Question: Is there anyway to return a output like this?
My procedure is empty but is this:
'''
ALTER PROCEDURE TEST
@in_USERID
AS
BEGIN
SELECT FROM UsersGroups ug, Accounts ac, GroupsRooms gr, Posts po WHERE
ug.USER_ID = @in_USERID
OR -- and my question is here. How can I read the other users that are in the same group only knowing the id of 1 user.
END
'''
Here my structure:

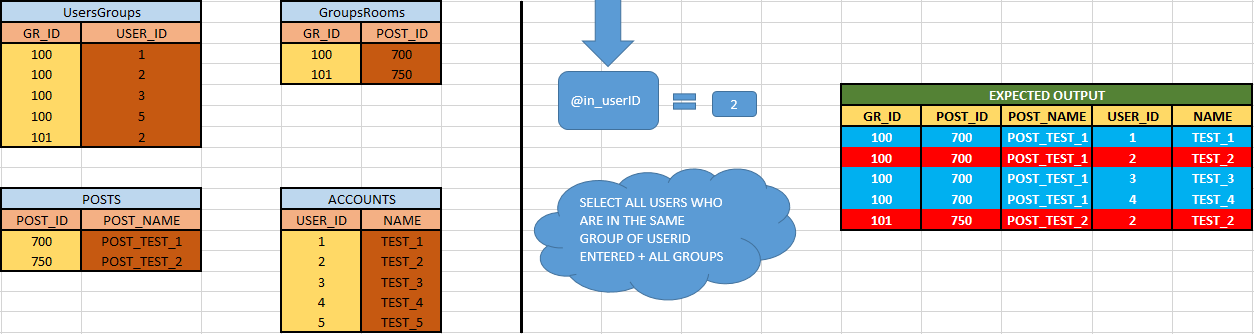
Answer: Based on your expected result, I write the query below:
it will result the .
'''
ALTER PROCEDURE TEST
@in_USERID INT
AS
BEGIN
SELECT UG.GR_ID, GR.POST_ID, PO.POST_NAME, UG.[USER_ID], AC.[NAME]
FROM UsersGroups UG
JOIN Accounts AC ON AC.[USER_ID] = UG.[USER_ID]
JOIN GroupsRooms GR ON GR.GR_ID = UG.GR_ID
JOIN Posts PO ON PO.POST_ID = GR.POST_ID
WHERE UG.[USER_ID] = @in_USERID
UNION
SELECT UG.GR_ID, GR.POST_ID, PO.POST_NAME, UG.[USER_ID], AC.[NAME]
FROM UsersGroups UG
JOIN Accounts AC ON AC.[USER_ID] = UG.[USER_ID]
JOIN GroupsRooms GR ON GR.GR_ID = UG.GR_ID
JOIN Posts PO ON PO.POST_ID = GR.POST_ID
JOIN UsersGroups SUG ON SUG.GR_ID = UG.GR_ID
WHERE UG.[USER_ID] != @in_USERID AND SUG.[USER_ID] = @in_USERID;
END
'''
Please find the <URL>